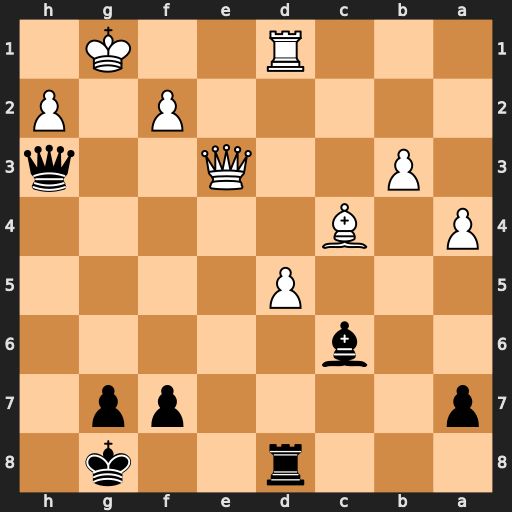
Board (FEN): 3r2k1/p4pp1/2b5/3P4/P1B5/1P2Q2q/5P1P/3R2K1
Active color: b
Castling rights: -
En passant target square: -
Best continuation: Qg4+ Kf1 Qxd1+